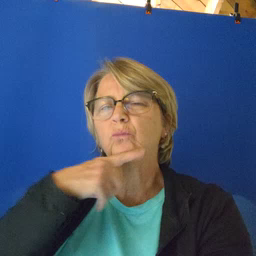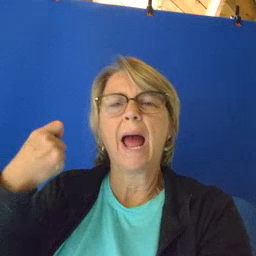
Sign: dry